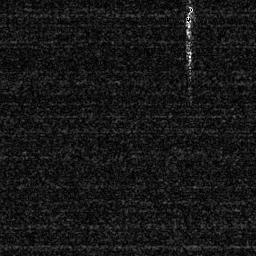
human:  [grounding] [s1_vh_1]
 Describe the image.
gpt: In the satellite image, there is  <ref>1 small ship </ref> <box>[[71, 0, 75, 15, 0]]</box> located at top right.